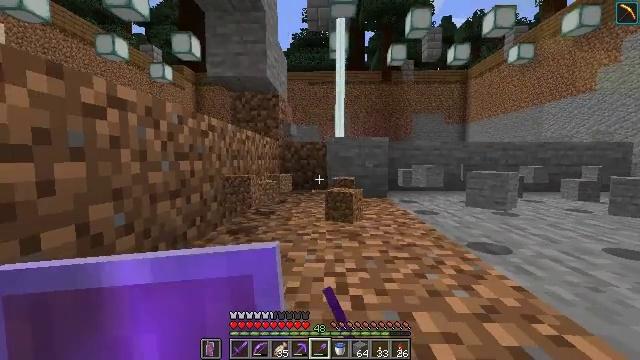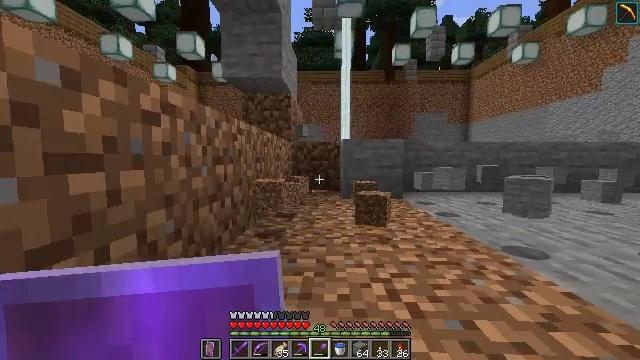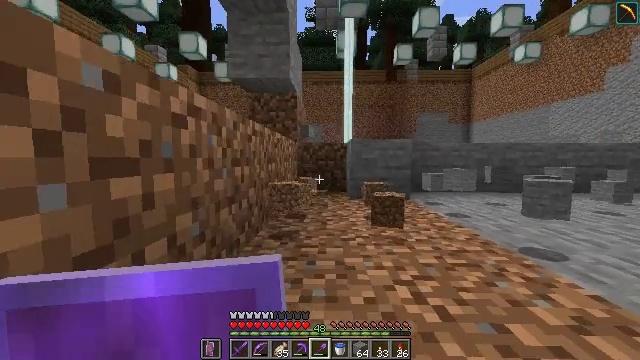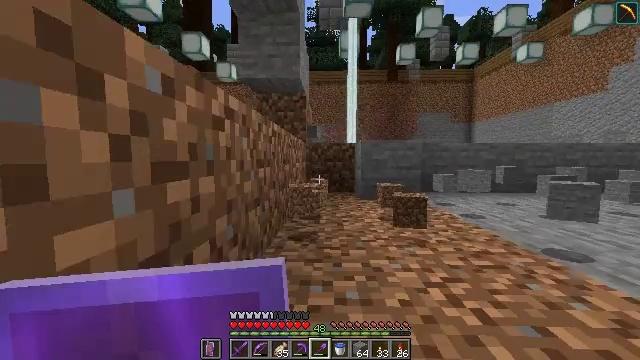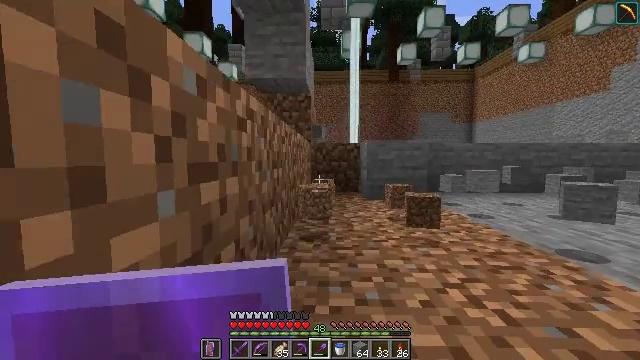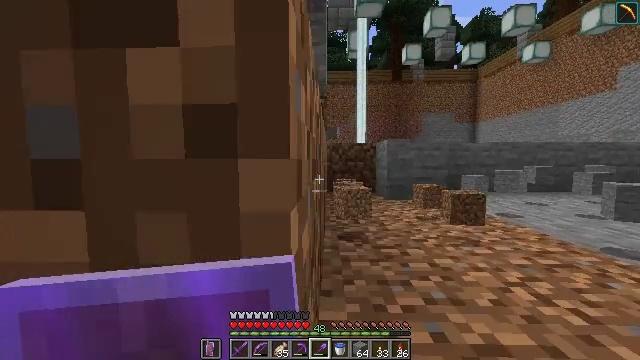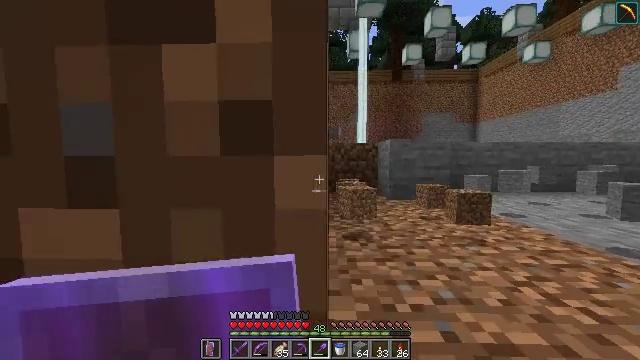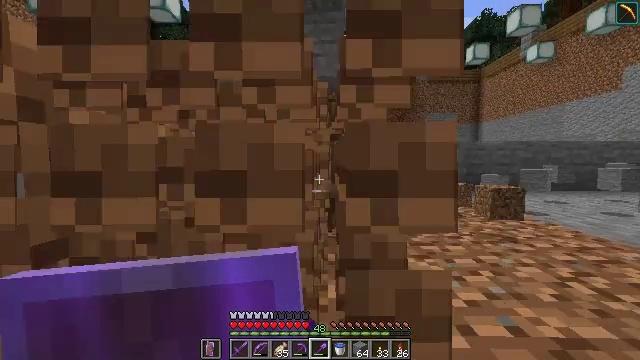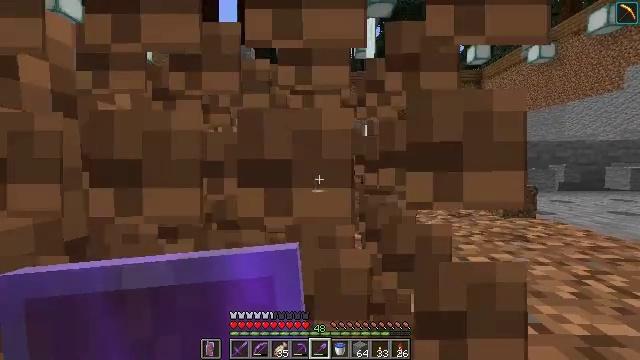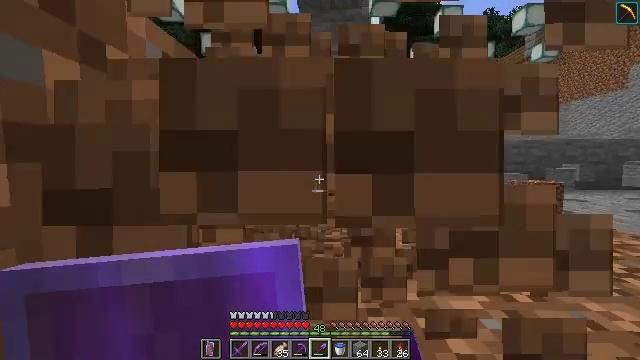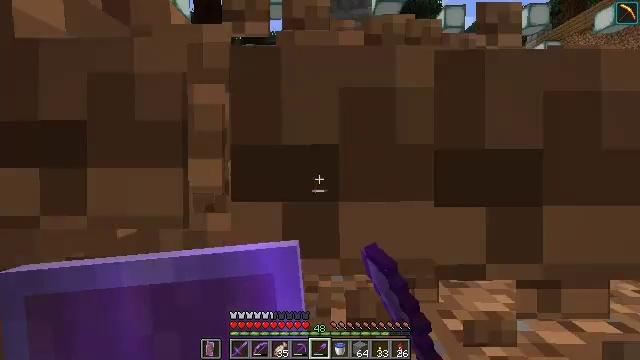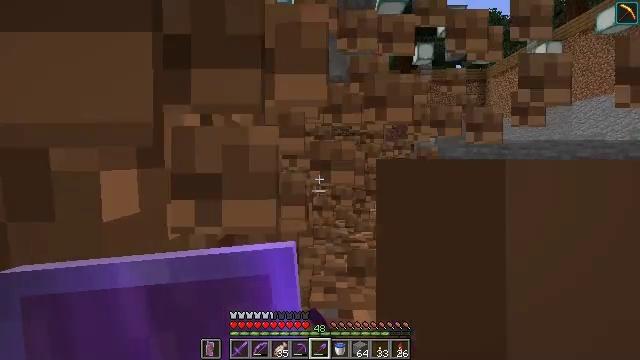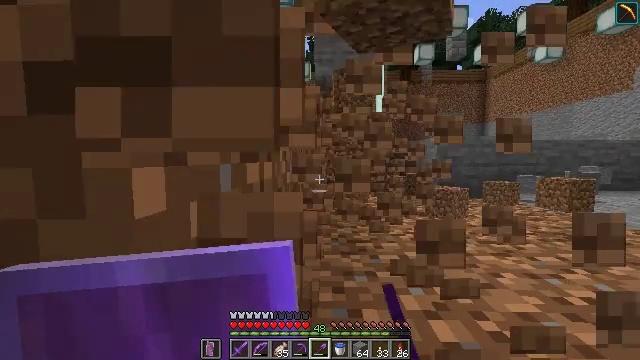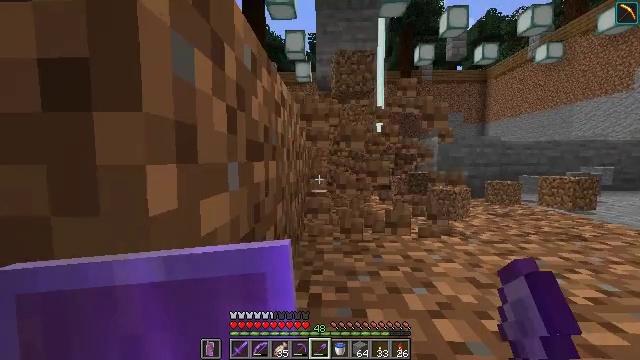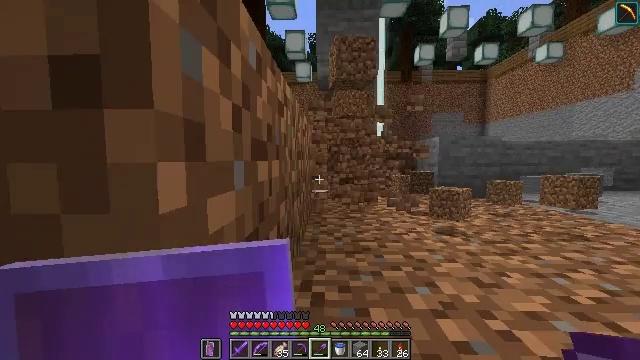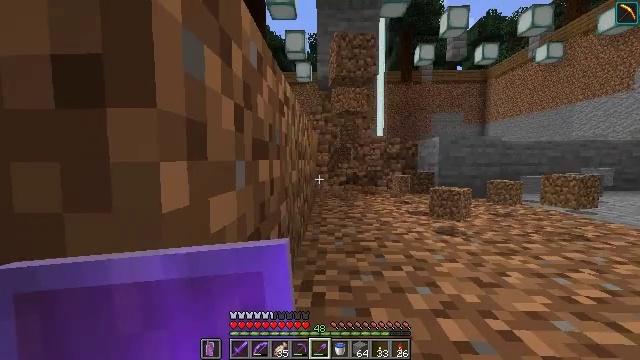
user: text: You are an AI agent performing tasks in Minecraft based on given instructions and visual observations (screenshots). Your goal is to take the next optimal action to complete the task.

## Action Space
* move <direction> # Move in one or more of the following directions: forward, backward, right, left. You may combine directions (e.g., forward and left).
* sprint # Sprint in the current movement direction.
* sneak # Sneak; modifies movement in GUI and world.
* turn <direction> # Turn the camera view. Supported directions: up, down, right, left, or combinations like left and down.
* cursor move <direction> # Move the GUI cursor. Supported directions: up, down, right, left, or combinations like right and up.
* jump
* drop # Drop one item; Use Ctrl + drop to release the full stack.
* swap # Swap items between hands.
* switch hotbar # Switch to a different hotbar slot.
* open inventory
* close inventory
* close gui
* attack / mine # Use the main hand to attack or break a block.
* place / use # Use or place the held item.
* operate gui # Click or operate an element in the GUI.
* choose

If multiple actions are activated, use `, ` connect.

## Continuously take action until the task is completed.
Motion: motion action
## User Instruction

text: Break the dirt block.
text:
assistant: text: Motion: move forward and move left, attack / mine
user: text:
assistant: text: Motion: move forward and move left, attack / mine
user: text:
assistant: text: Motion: move forward and move left, attack / mine
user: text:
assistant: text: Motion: move forward and move left, attack / mine
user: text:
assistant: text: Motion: move forward and move left, attack / mine
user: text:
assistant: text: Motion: move forward and move left, attack / mine
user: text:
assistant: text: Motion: move forward and move left, attack / mine
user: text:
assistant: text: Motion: move forward and move left, attack / mine
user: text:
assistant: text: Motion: move forward and move left, attack / mine
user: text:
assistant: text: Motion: move forward, attack / mine
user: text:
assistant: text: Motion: move forward, attack / mine
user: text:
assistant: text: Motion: move forward, attack / mine
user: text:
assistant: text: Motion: move forward, attack / mine
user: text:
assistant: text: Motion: move forward, attack / mine
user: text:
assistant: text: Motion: move forward, attack / mine
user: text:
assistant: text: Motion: move forward, attack / mine
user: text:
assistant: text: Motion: move forward, attack / mine
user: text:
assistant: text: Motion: move forward, attack / mine
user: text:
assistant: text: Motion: move forward, attack / mine
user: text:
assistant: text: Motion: move forward and move right, attack / mine
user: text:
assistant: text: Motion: move forward and move right, attack / mine
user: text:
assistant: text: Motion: move forward and move right, attack / mine
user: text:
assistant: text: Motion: move forward and move right, attack / mine
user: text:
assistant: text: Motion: move forward and move right, attack / mine
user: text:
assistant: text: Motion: move forward and move right, attack / mine
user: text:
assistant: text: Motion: move forward and move right, attack / mine
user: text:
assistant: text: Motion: move forward and move right
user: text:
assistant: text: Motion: move forward and move right
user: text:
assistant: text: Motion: move forward and move right
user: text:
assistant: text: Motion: move forward